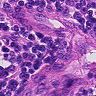
Metastatic tissue present: no